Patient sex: M
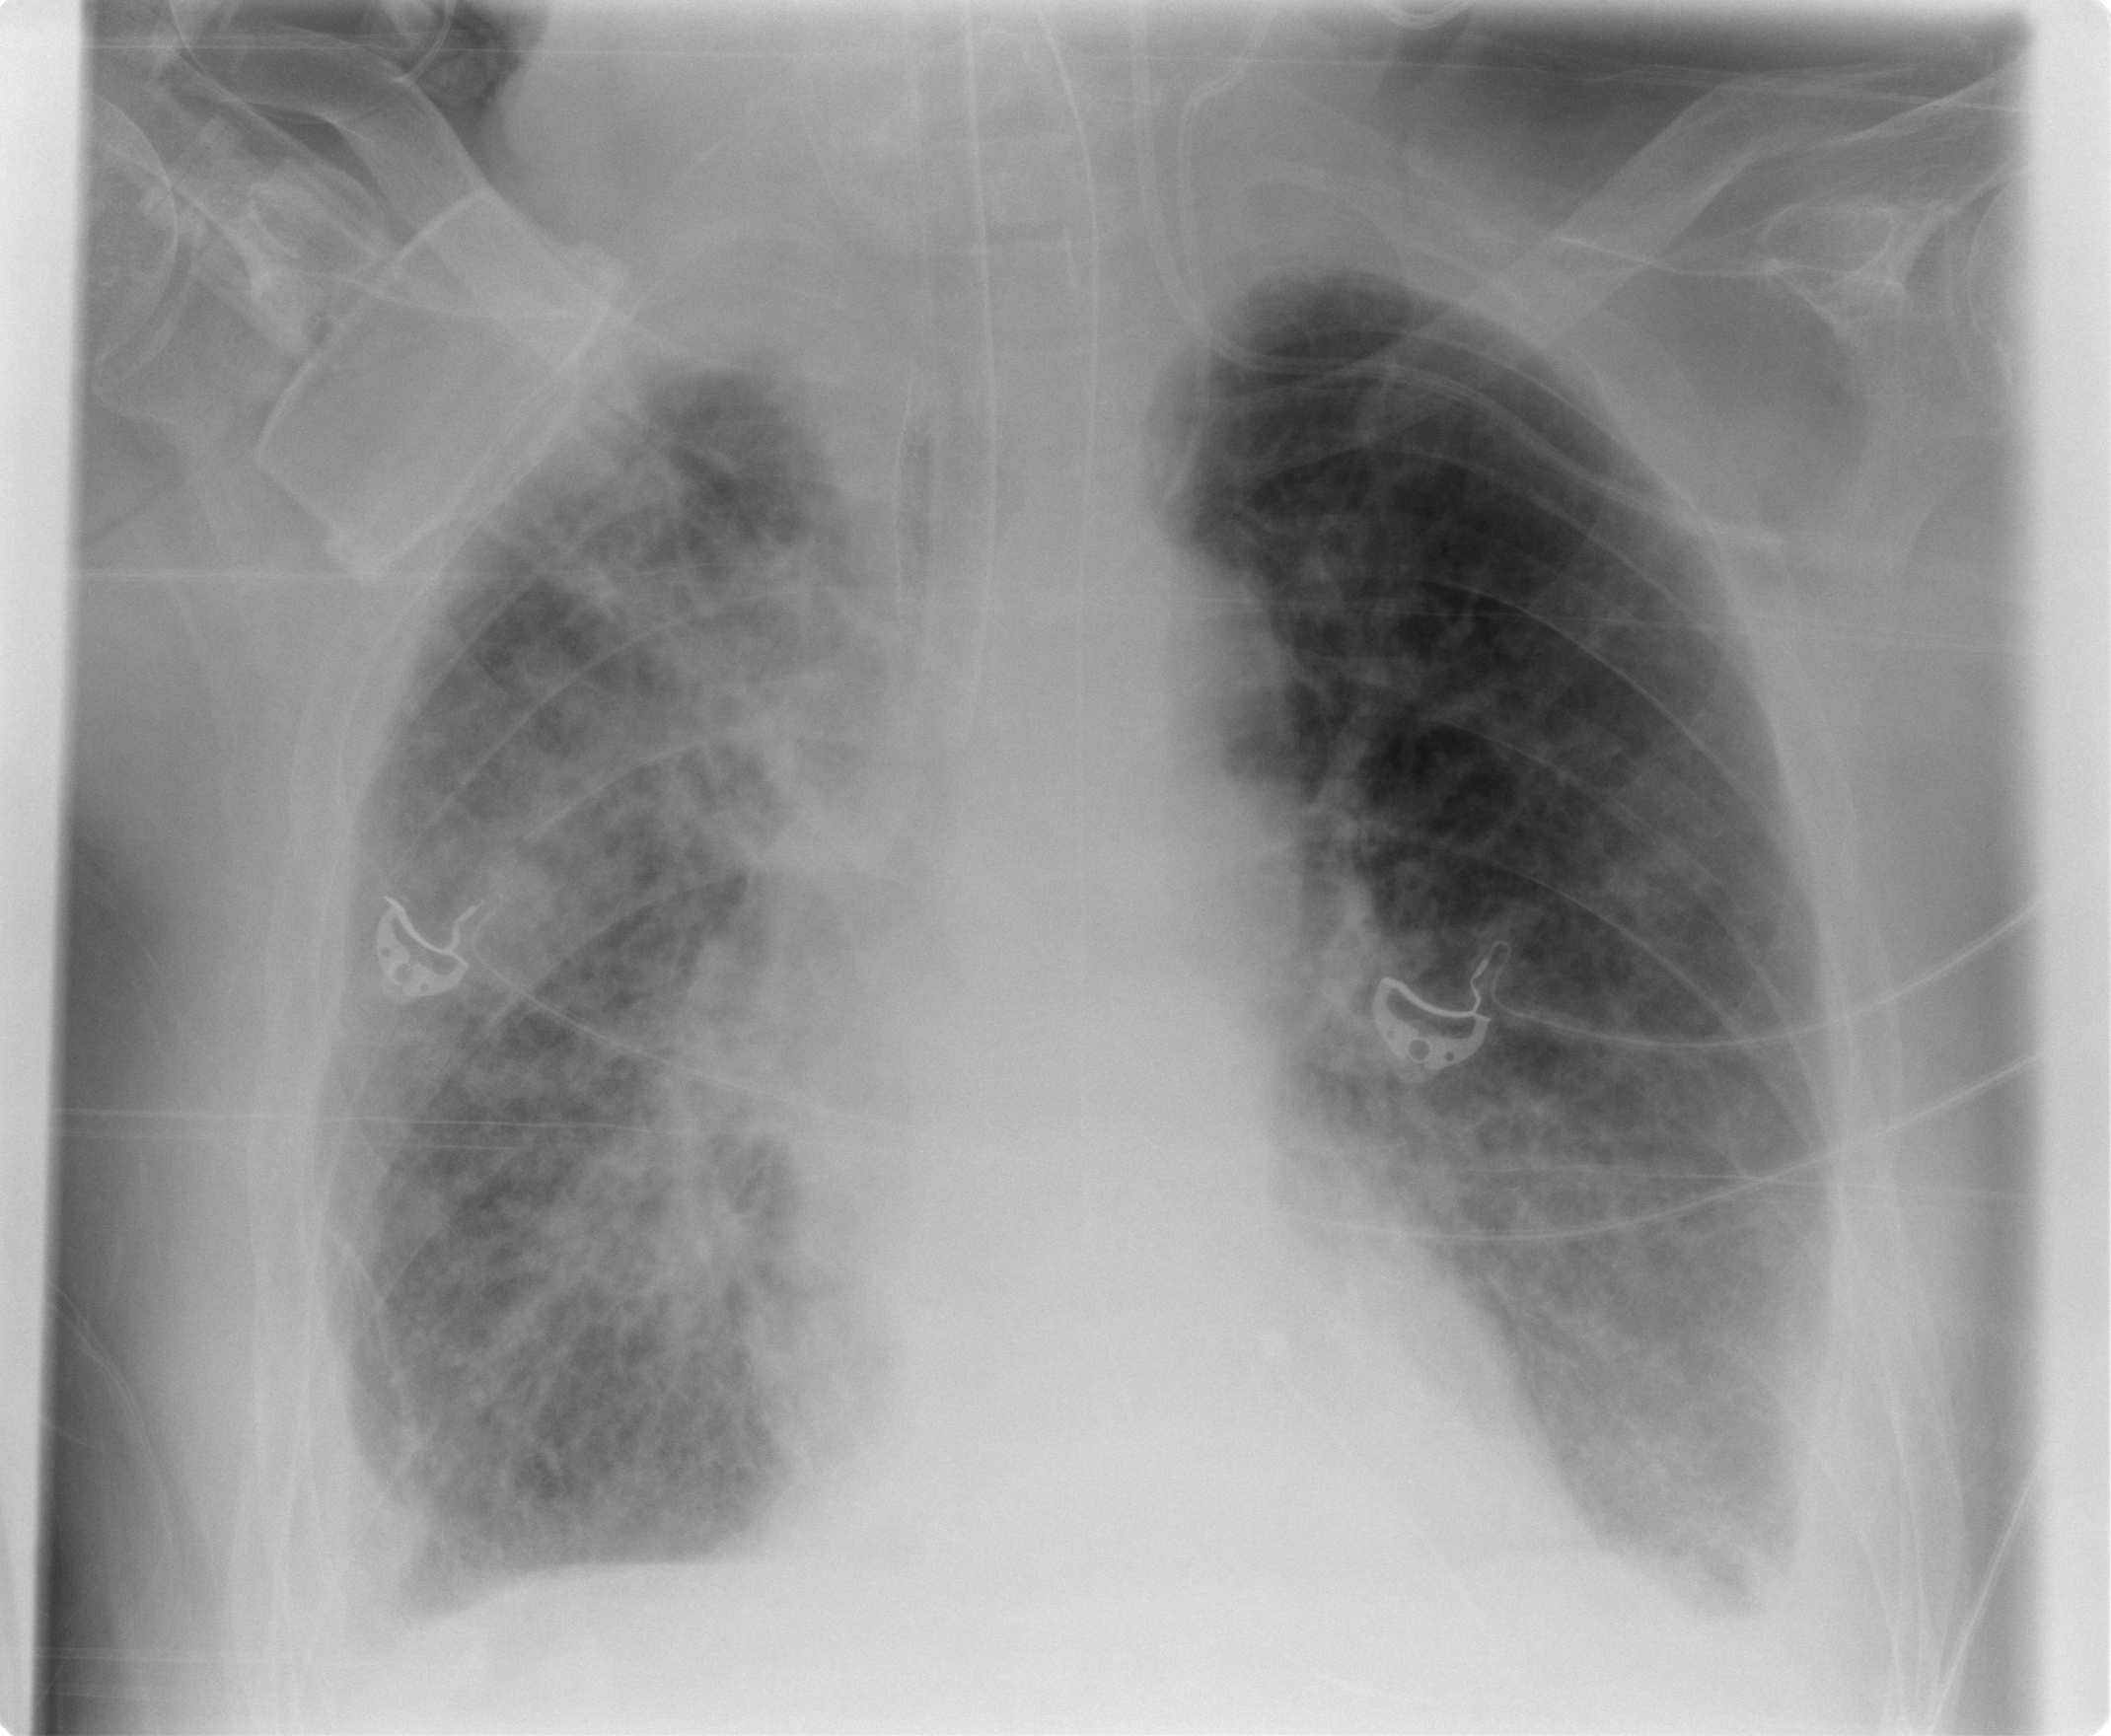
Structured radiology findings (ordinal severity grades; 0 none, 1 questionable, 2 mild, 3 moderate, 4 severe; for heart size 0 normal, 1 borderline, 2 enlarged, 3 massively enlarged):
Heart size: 0
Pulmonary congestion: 0
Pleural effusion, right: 2
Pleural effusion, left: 2
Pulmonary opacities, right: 3
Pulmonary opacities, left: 2
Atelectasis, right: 2
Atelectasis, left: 2